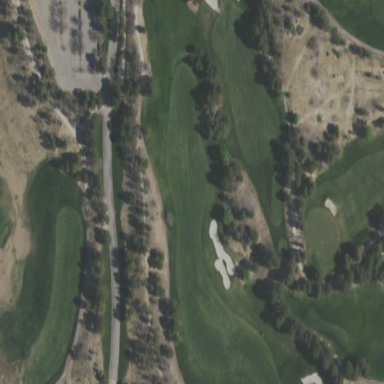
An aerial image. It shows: Area with grass used as rough in golf course.